Question: I'm sorry about the confusing title, I really couldn't think of a better one.
I have the following problem:
I have a list in my view being shown on a 'dataTable', it all works fine. It's sort of a list of payments, so there is the payment value, form and other details.
Now the client wants me to order it by payment form, and add subtotals to it. The only way I thought of doing it, is adding new items to the list, so that they'll appear on the 'dataTable' and it worked fine.
The issue is that these values only need to exist there for viewing purposes, so whenever I send the list back to the server for some processing, I need to ignore those values. I don't want to change all the code, so I thought I'd just remove 'em for processing, and add 'em again when returning to the view (because I need to update them after the processing aswell, so that I don't have inconsistent values).
What is the best way for me to do that? Identifying all points and invoking the methods? Perhaps creating a servlet filter for the job? Any suggestions?
Here's an example of how the table should look like:

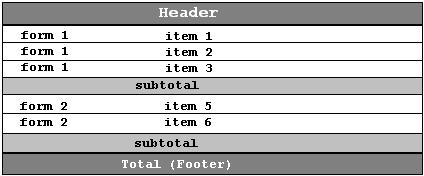
Answer: Show them as "footer" facet of the column instead of as part of the list. The footer is not evaluated on a per-row basis, but on a per-table basis, so you can safely bind it to properties of the backing bean itself instead of to the iterated list.
E.g.
'''
<h:dataTable value="#{bean.payments}" var="payment">
...
<h:column>
#{payment.price}
<f:facet name="footer">
#{bean.subtotalPaymentPrice}
</f:facet>
</h:column>
</h:dataTable>
'''
---
: as per the question update which includes a helpful screenshot which describes the requirement much better than those 1000 words in the question, no, this isn't "out the box" possible with standard JSF. Based on your question history you're using PrimeFaces or at least familiar with it, so you may find the '<p:subTable>' helpful. See also <URL>.